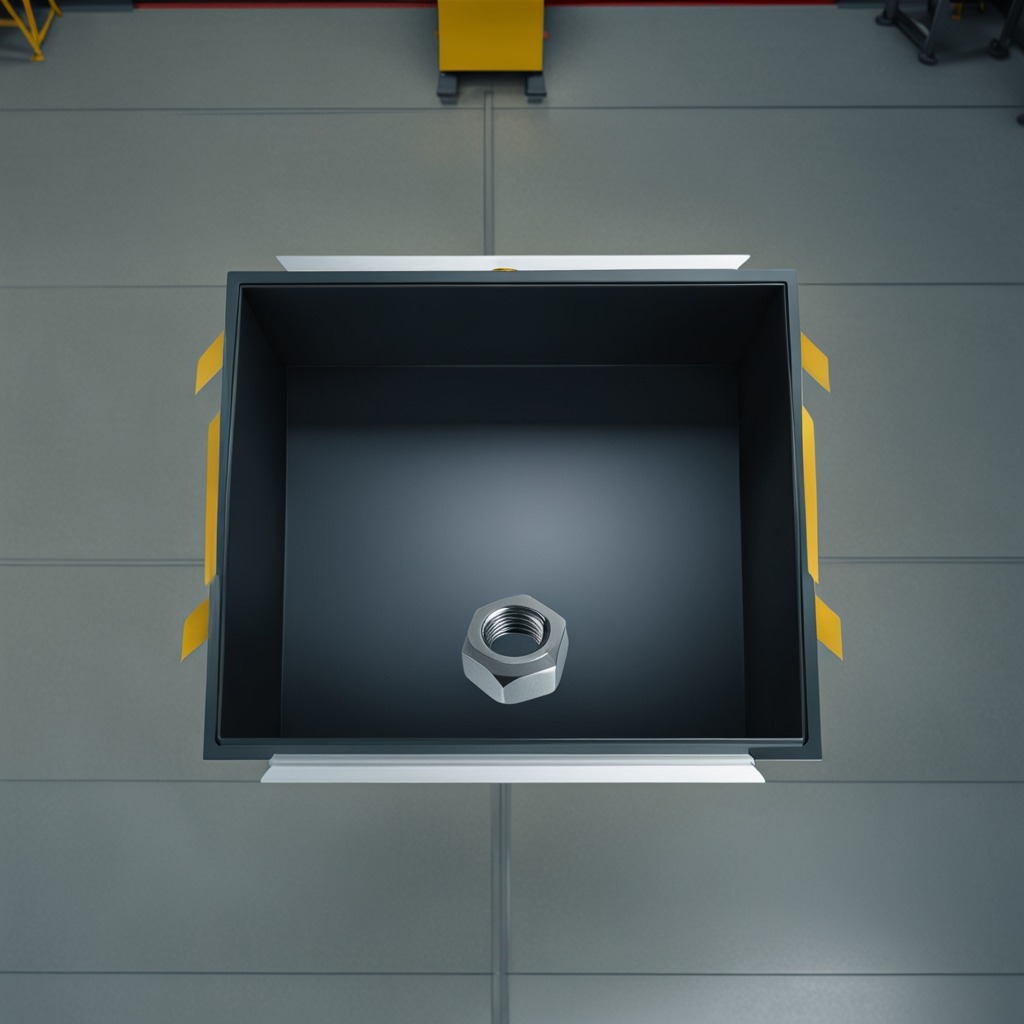
A metal nut is lying on the toolbox surface in an airplane hangar workshop.